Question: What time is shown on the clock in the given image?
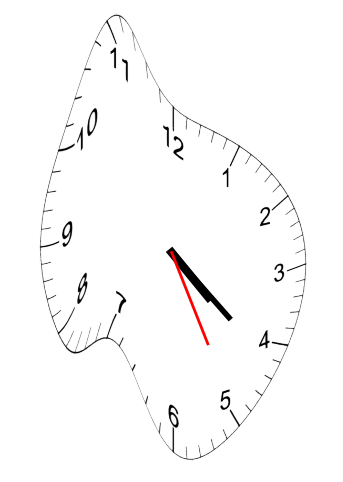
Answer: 04:21:25